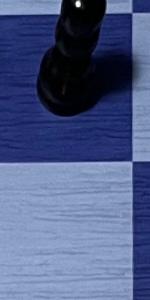
Label: Empty